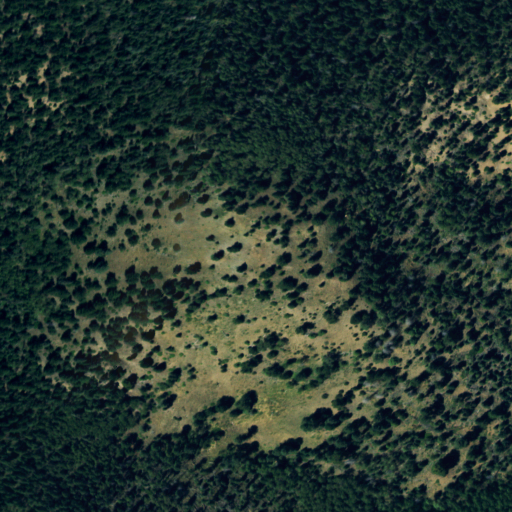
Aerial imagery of mountain in Colorado named Buck Mountain containing evergreen forest, shrub, deciduous forest, and mixed forest